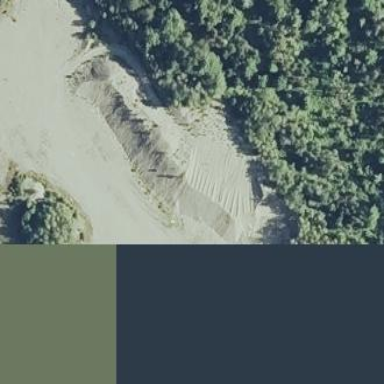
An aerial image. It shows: Quarry area where gravel is extracted.